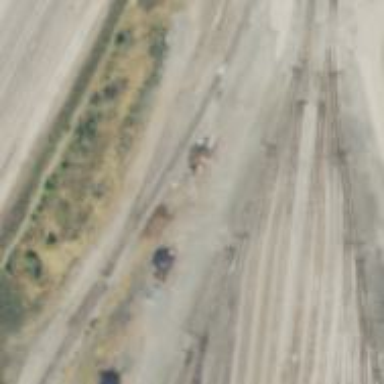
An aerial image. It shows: Abandoned railway yard.